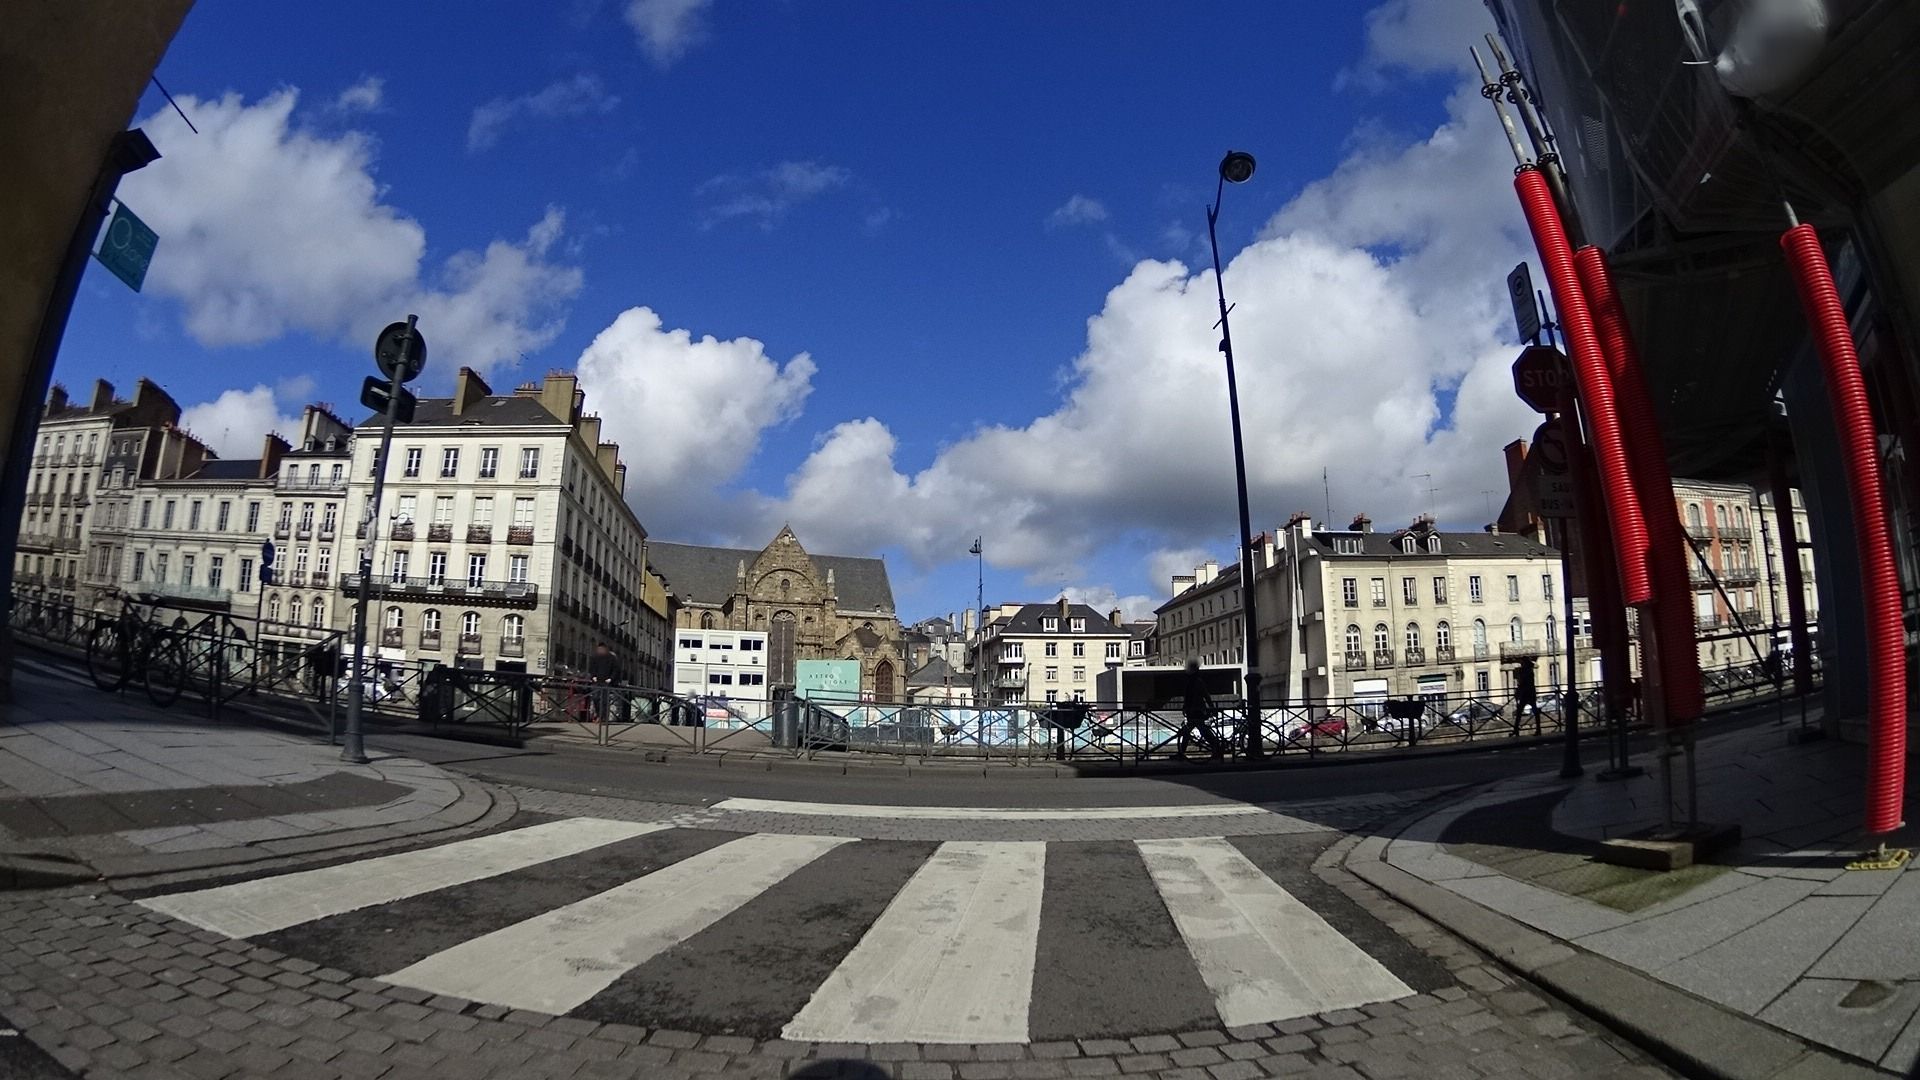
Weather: clear
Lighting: day
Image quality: good
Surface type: cycling surface
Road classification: living_street
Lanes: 1
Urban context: urban centre
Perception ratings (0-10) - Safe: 2.32, Lively: 8.58, Beautiful: 1.5, Boring: 4.53, Depressing: 5.04, Wealthy: 5.04